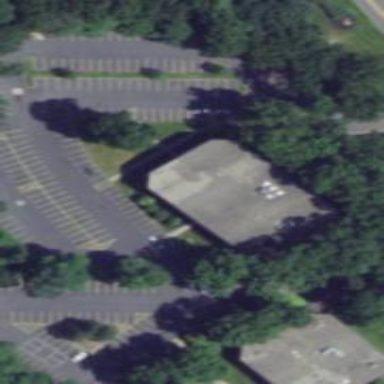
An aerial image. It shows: Commercial building.